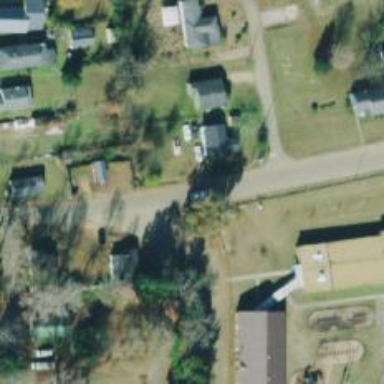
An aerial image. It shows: Residential road.